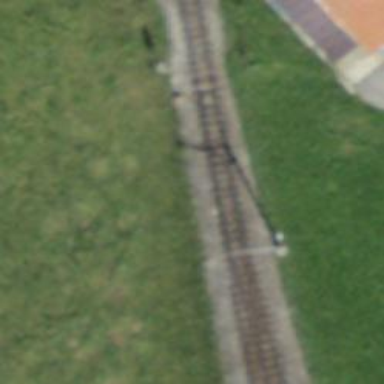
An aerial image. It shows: Railway switch.